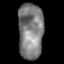
Tissue: lung
Cell type: Epithelial cells
Senescence score: 0.1233
Nuclear area (px): 1369
Mean DAPI intensity: 125.968